Question: I'm using navbar with a dropdown menu (Bootstrap 3)
1. I resize the browser window < 767px
2. I open the menu
3. I resize the browser window > 767px
4. I open the dropdown menu (inside navbar)
The issue: A scrollbar appears in the dropdown menu. (see picture below)

My "nav" element is relative position.
'''
<nav class="navbar navbar-default clearfix" role="navigation">
<div class="navbar-header">
<button type="button" class="navbar-toggle" data-toggle="collapse" data-target=".navbar-main-collapse">
<span class="icon-bar"></span>
<span class="icon-bar"></span>
<span class="icon-bar"></span>
</button>
<a class="logo" href="#"></a>
</div>
<div class="collapse navbar-collapse navbar-main-collapse">
<ul class="main-menu user hidden-xs">
<li class="dropdown">
<a href="#" class="dropdown-toggle btn btn-xs btn-primary" data-toggle="dropdown">
<span class="glyphicon glyphicon-user"></span>
</a>
<ul class="dropdown-menu pull-right" role="menu">
<li><a href="#">Menu item 1</a></li>
<li><a href="#">Menu item 2</a></li>
<li class="divider"></li>
<li><a href="#">Menu item 3</a></li>
</ul>
</li>
</ul>
</div>
</nav>
'''
Does anyone know how to fix this issue?
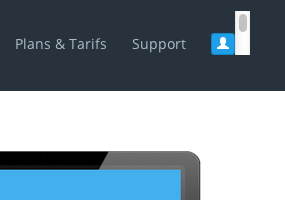
Answer: Yes.. this is a known bug in Bootstrap 3.0.2 --
(<URL>
One workaround is to..
'''
.navbar-collapse.in {
overflow-y: visible;
}
'''
Demo: <URL>